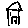
Label: house